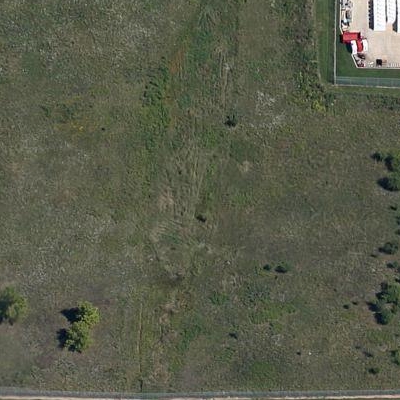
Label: aGrass